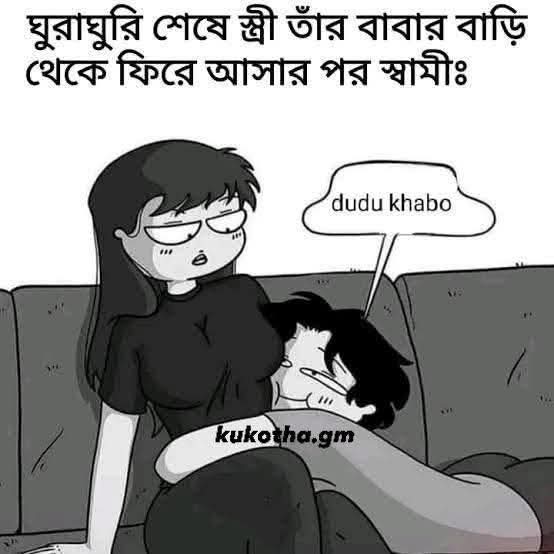
Text: ঘুরাঘুরি শেষে স্ত্রী তাঁর বাবার বাড়ি থেকে ফিরে আসার পর স্বামীঃ
dudu khabo
Label: Non Hate